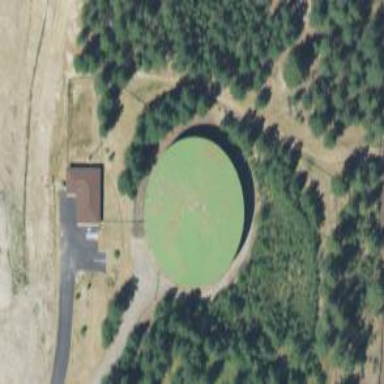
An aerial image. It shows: Building with water storage tank inside.